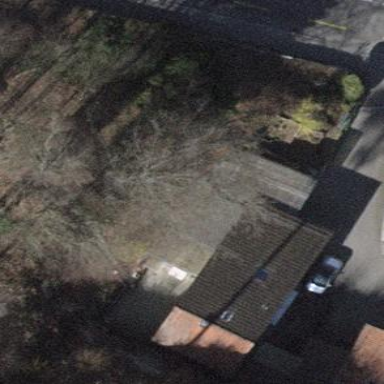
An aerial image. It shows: View of roof of building.